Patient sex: M
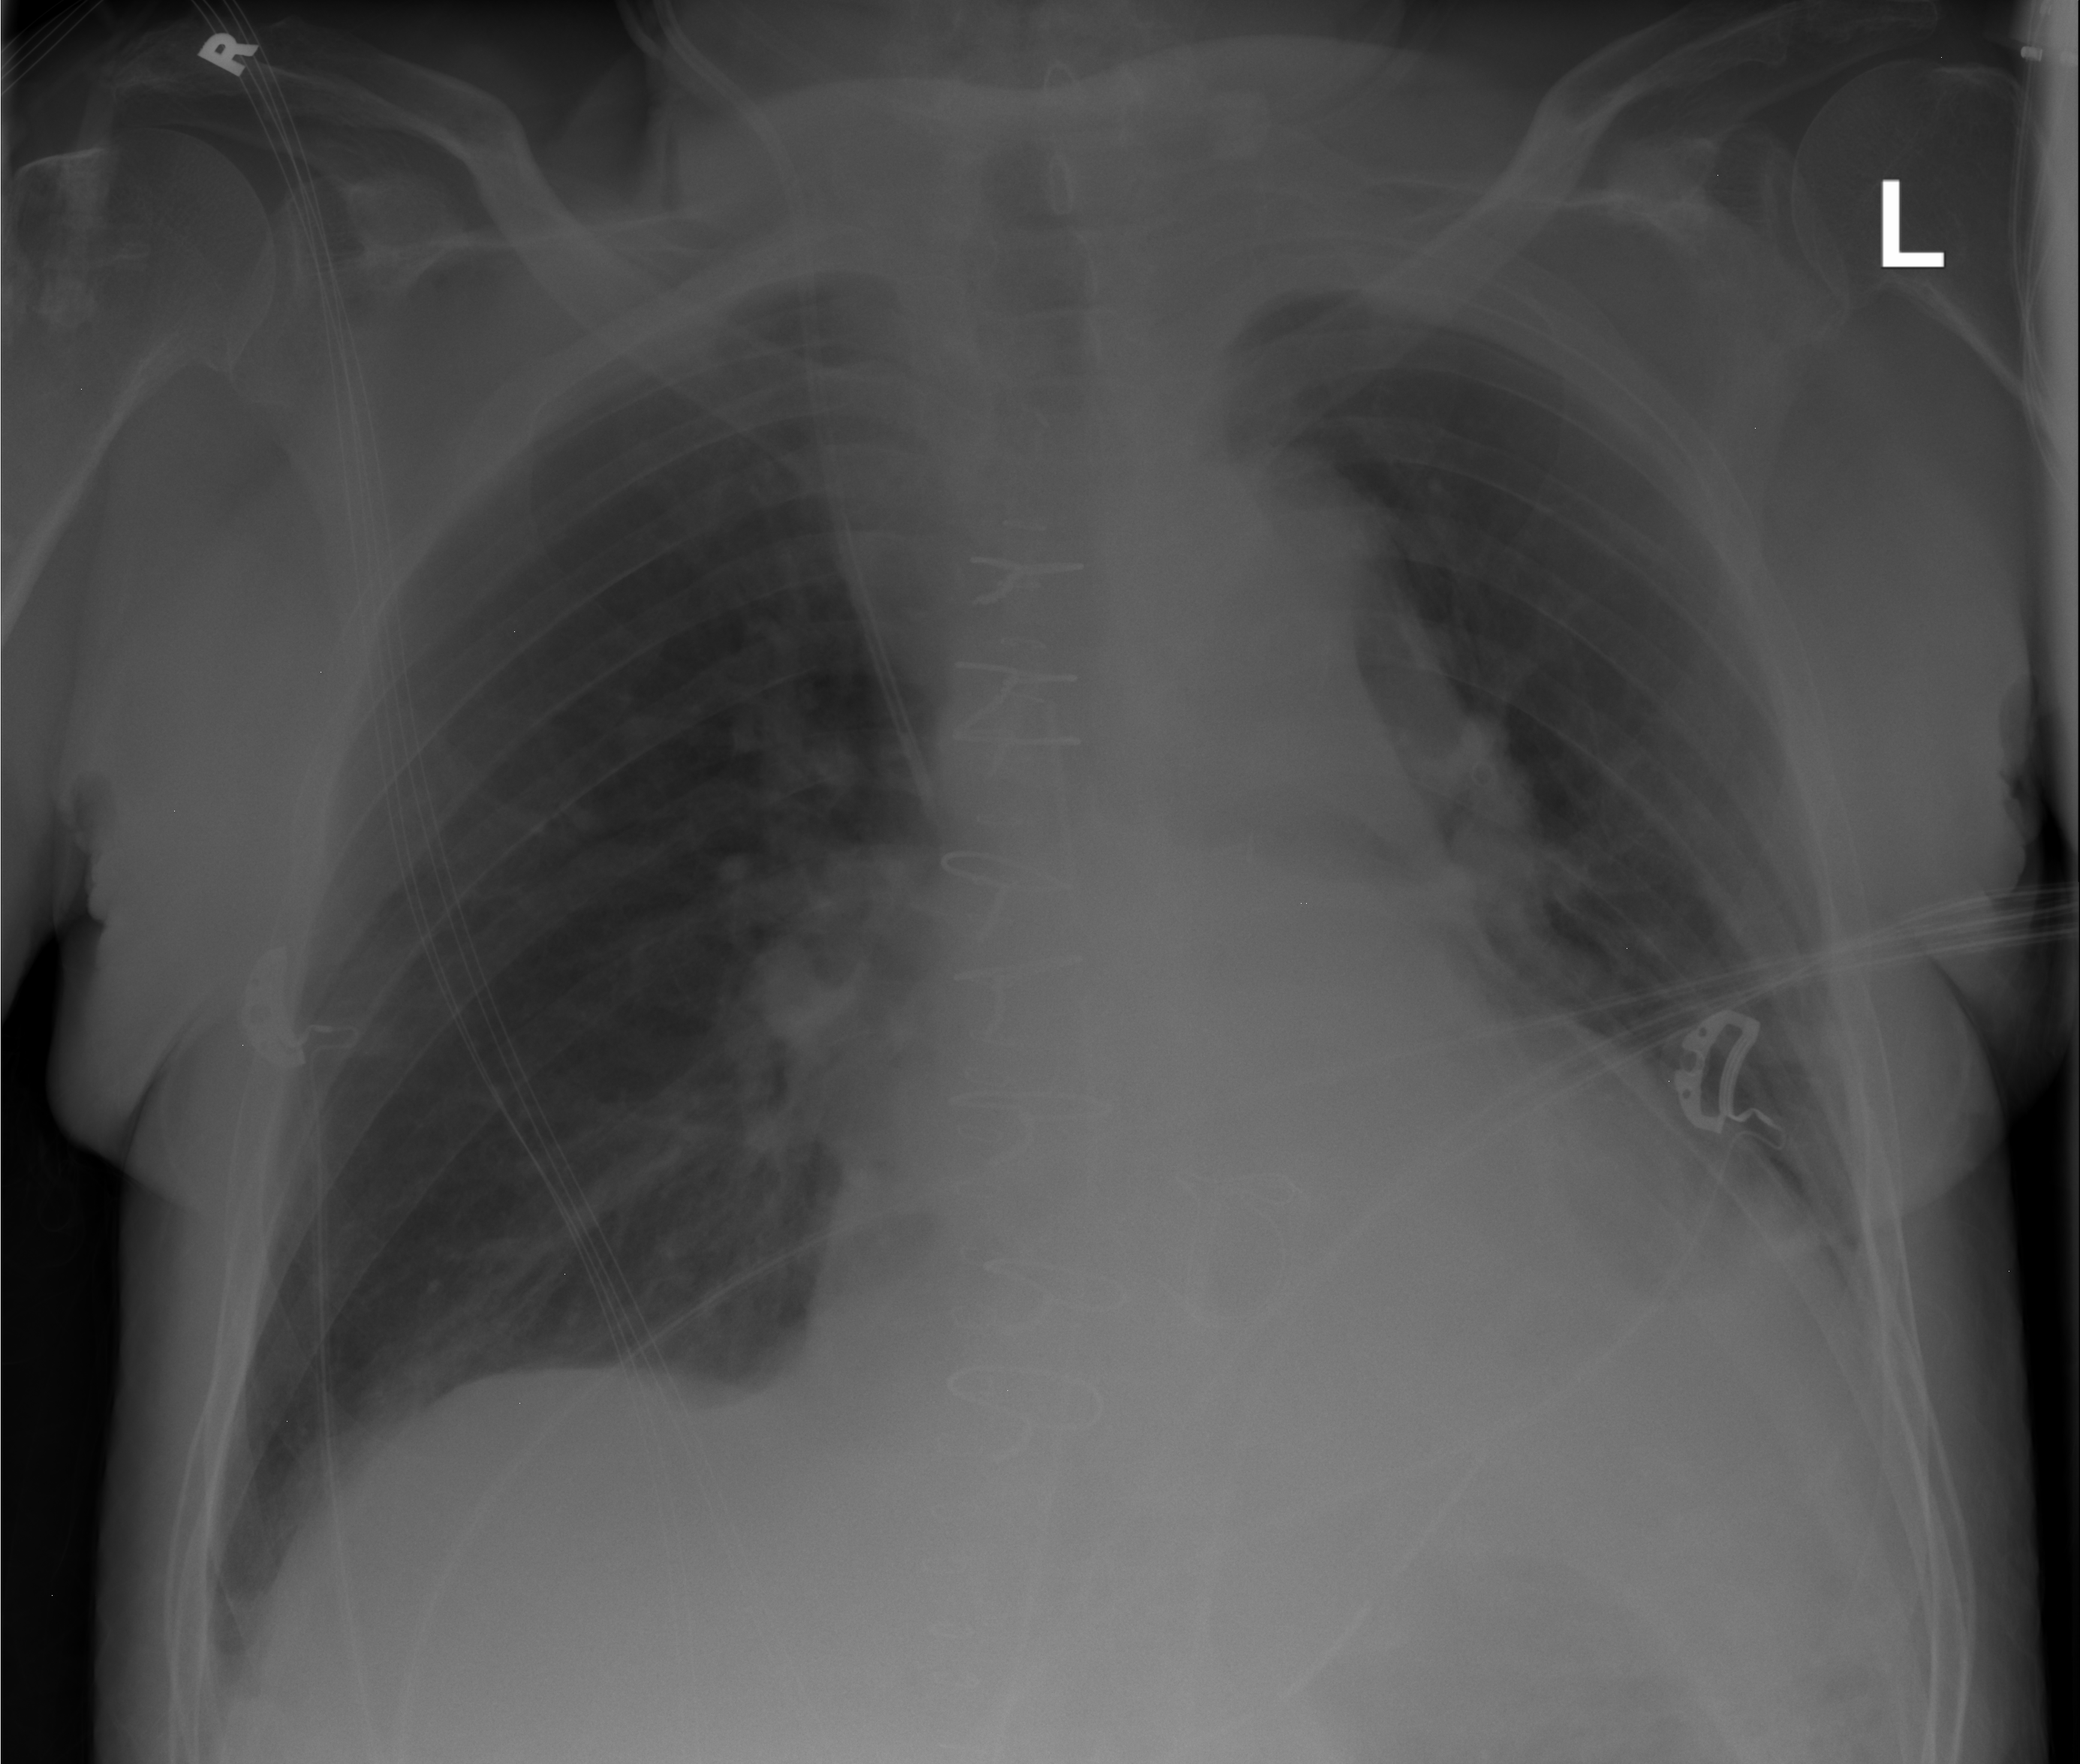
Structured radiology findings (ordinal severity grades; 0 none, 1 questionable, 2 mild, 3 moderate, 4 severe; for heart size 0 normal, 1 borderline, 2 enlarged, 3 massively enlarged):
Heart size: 2
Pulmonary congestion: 1
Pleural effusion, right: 1
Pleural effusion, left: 1
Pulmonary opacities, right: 0
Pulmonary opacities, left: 0
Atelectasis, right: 1
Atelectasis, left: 1